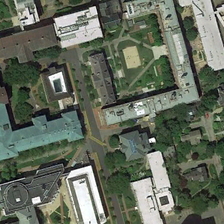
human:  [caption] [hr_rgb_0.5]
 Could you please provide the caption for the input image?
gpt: many green trees and some buildings are in a school .

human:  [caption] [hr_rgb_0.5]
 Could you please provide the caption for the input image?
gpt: many green trees and some buildings are in a school .

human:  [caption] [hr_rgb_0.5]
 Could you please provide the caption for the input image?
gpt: many green trees and some buildings are in a school .

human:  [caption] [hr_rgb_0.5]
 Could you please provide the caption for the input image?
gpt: many green trees and some buildings are in a school .

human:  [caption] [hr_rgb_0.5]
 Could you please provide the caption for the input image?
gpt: many green trees and some buildings are in a school .